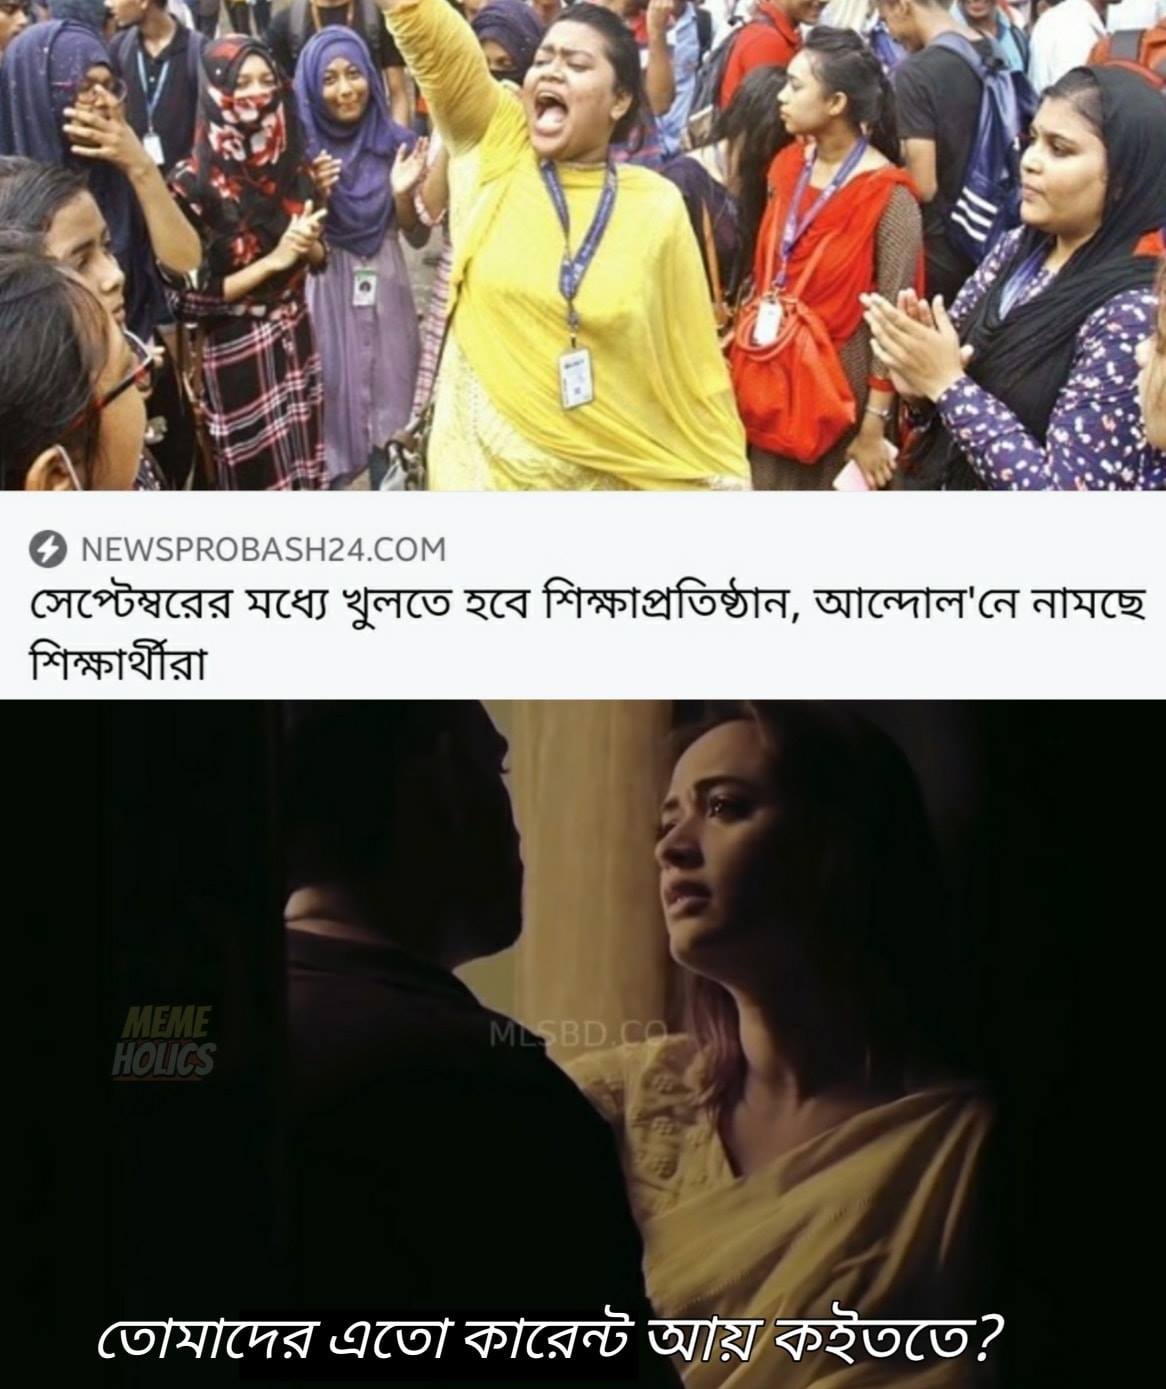
Caption: NEWSPROBASH24.COM  সেপ্টেম্বরের মধ্যে খুলতে হবে শিক্ষাপ্রতিষ্ঠান , আন্দোল'নে নামছে শিক্ষার্থীরা    তোমাদের এতো কারেন্ট আয় কইততে ?
Label: non-hate